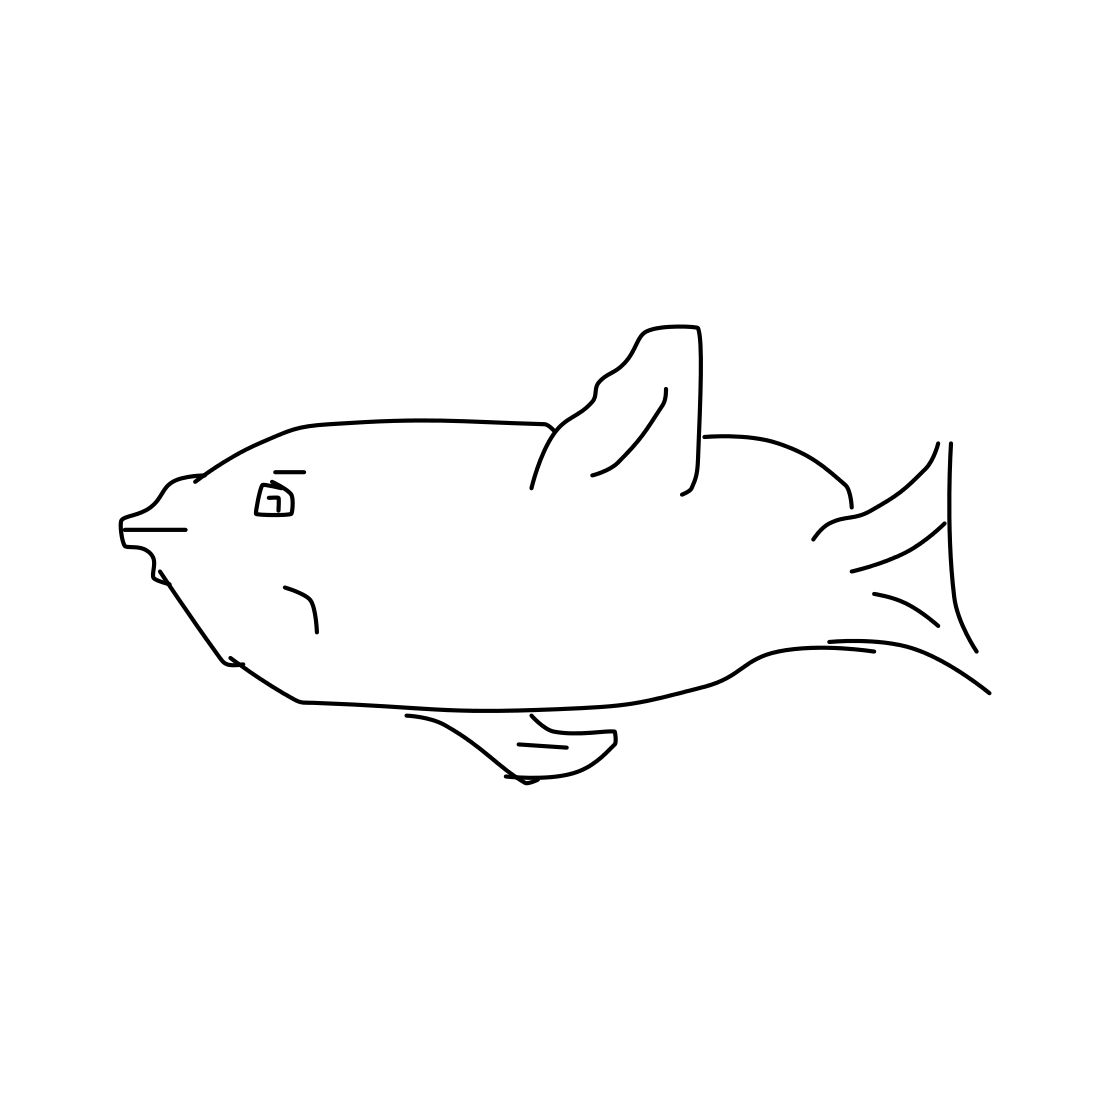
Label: fish